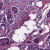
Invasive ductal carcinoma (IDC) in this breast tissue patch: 1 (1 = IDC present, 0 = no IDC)